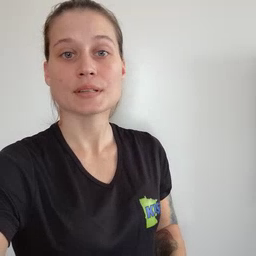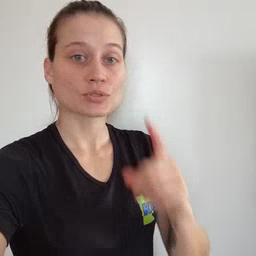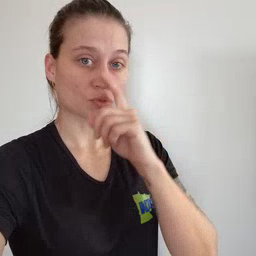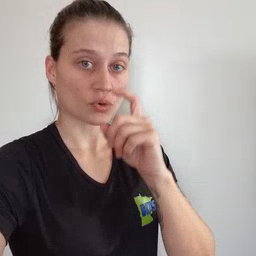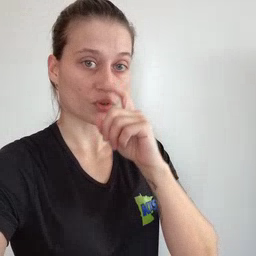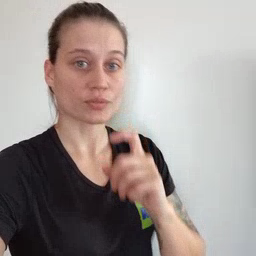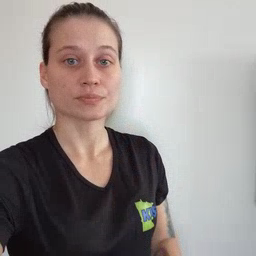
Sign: doll